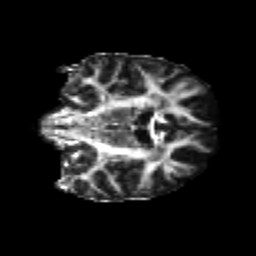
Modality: FA
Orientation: coronal
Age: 25
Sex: male
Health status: healthy
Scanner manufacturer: philips
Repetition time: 7.386 s
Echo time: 0.08599 s